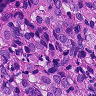
Metastatic tissue present: yes